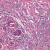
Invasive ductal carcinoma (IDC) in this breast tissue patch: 1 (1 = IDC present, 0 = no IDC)